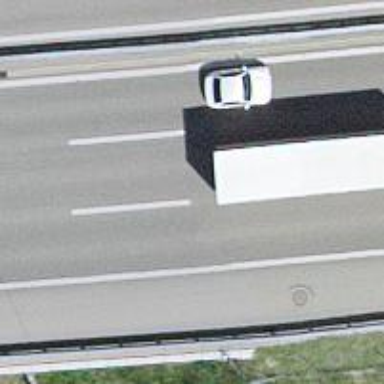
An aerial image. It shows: Asphalt bridge on motorway.